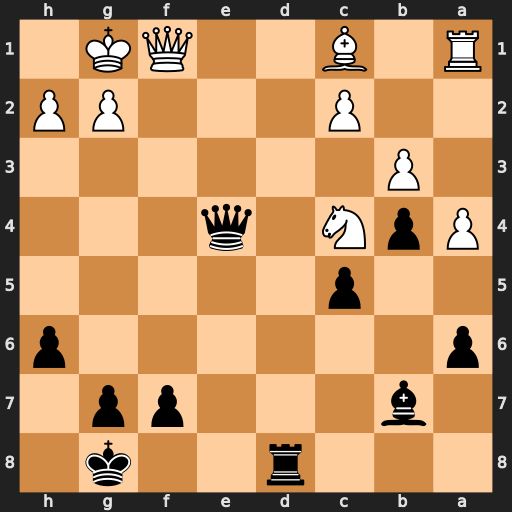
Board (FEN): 3r2k1/1b3pp1/p6p/2p5/PpN1q3/1P6/2P3PP/R1B2QK1
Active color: b
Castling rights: -
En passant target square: -
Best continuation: Rd1 Ne3 Rxf1+